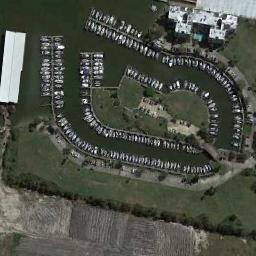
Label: harbor